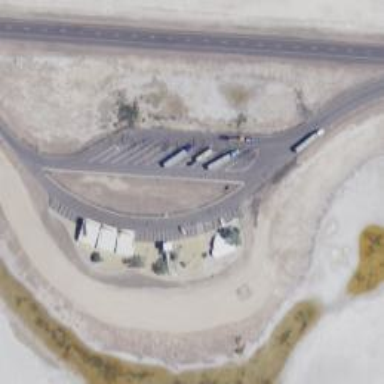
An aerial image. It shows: Rest area along the road.